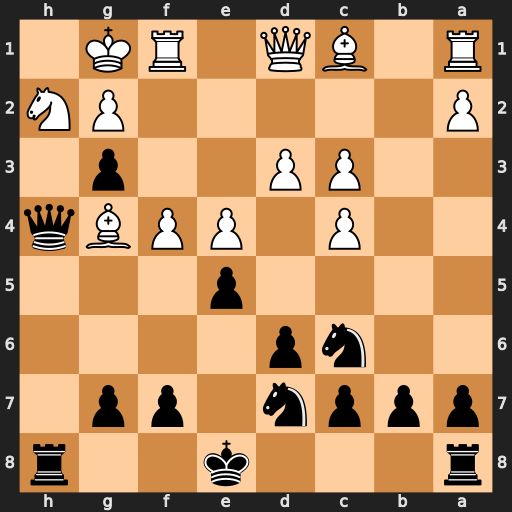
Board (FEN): r3k2r/pppn1pp1/2np4/4p3/2P1PPBq/2PP2p1/P5PN/R1BQ1RK1
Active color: b
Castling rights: kq
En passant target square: -
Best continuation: Qxh2#